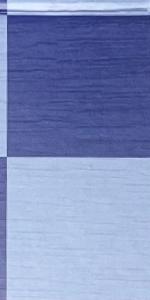
Label: Empty